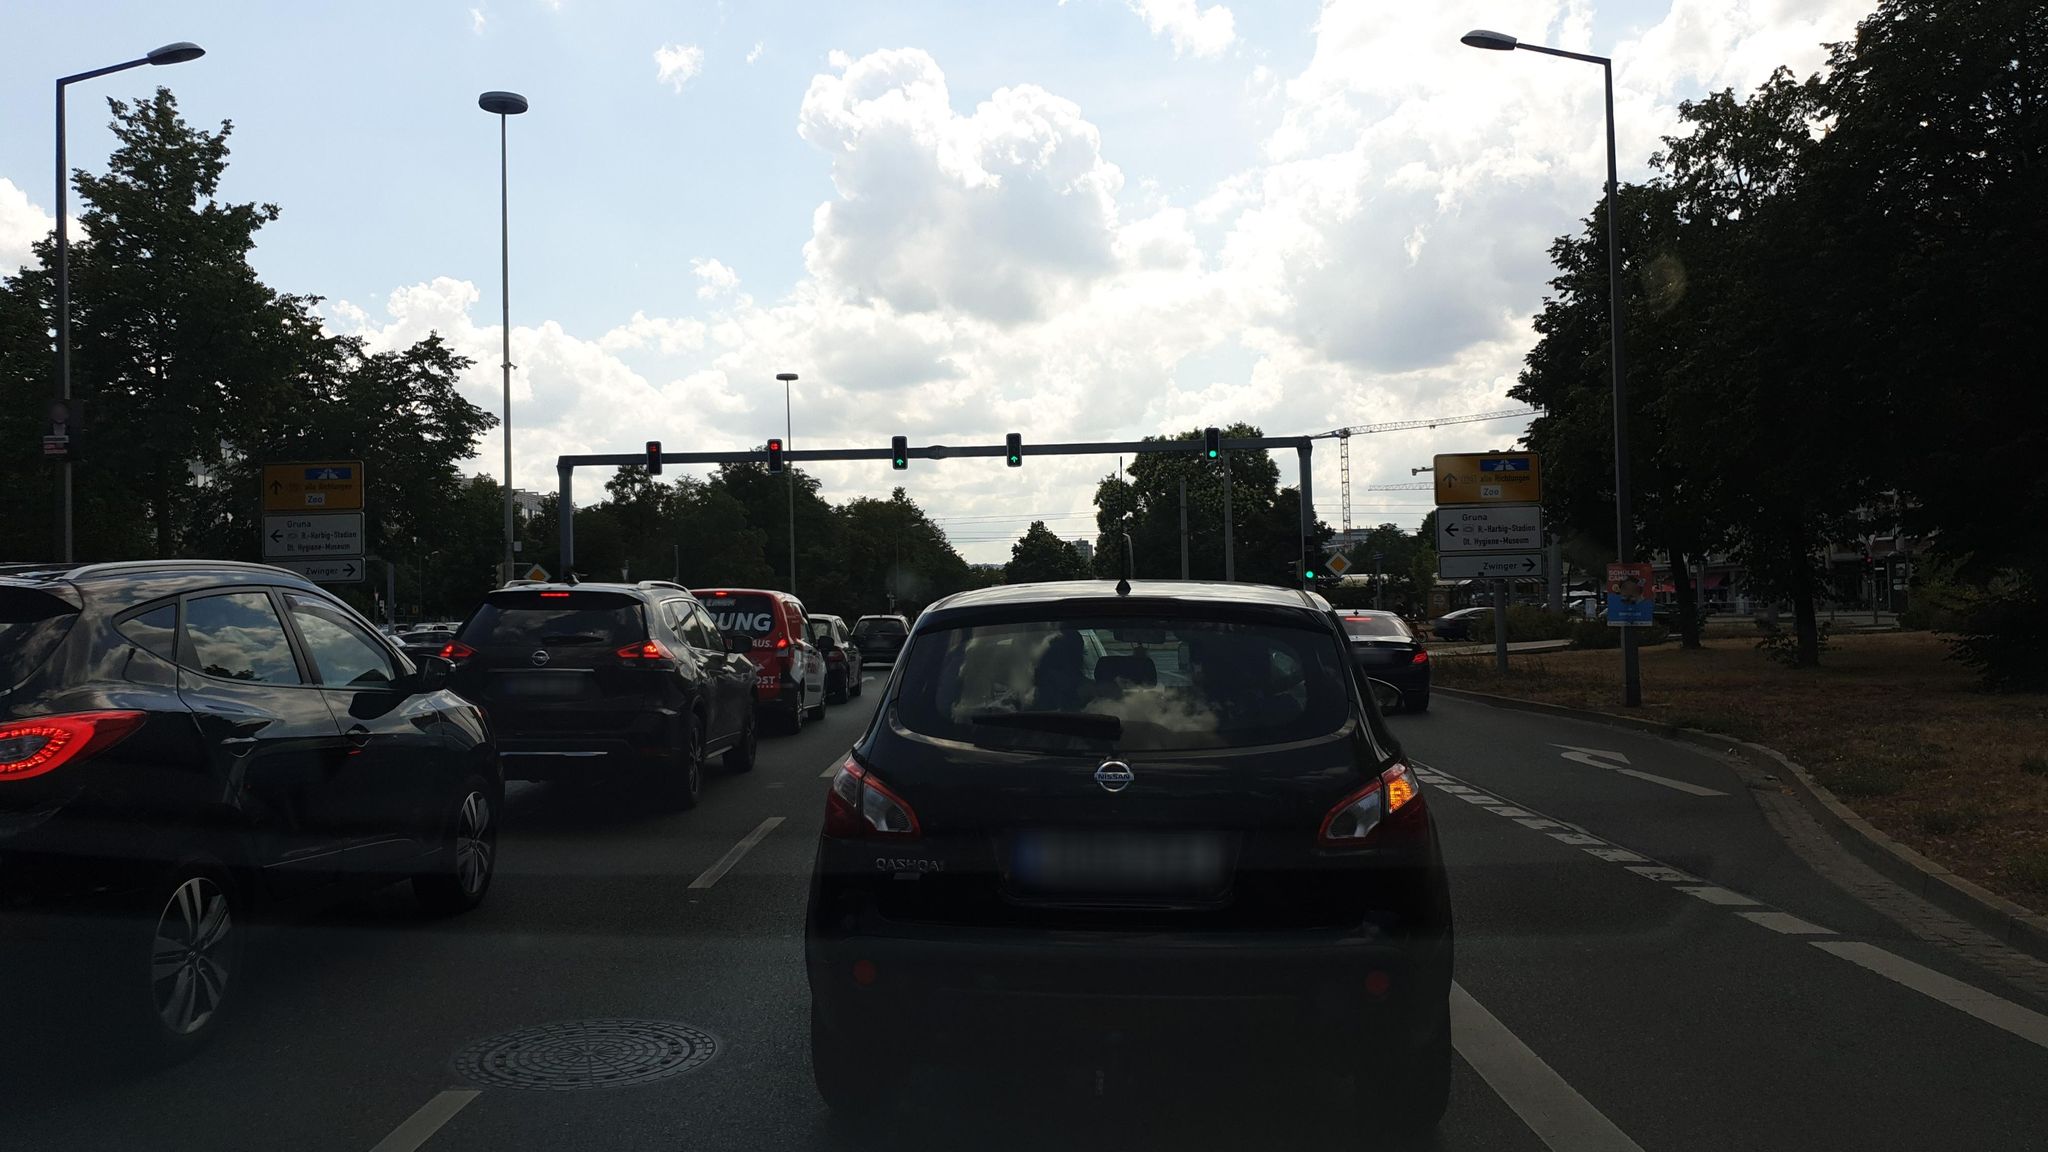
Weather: cloudy
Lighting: day
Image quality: good
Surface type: driving surface
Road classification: primary
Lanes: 5, 4, 2
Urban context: urban centre
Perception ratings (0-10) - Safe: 0.57, Lively: 8.12, Beautiful: 5.17, Boring: 2.95, Depressing: 4.25, Wealthy: 2.19